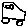
Label: car